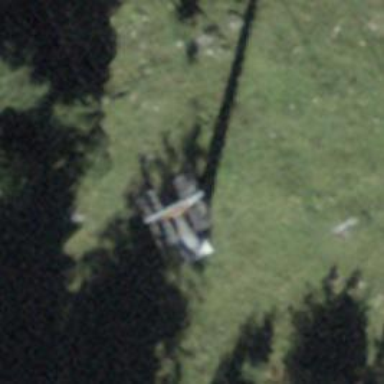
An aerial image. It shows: Pylon for aerialway.